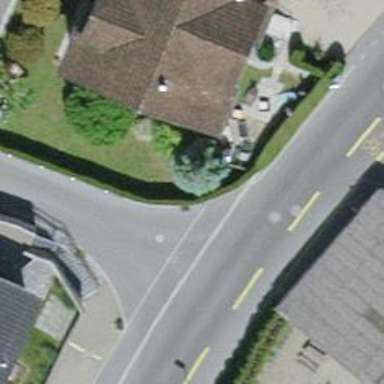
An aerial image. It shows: Hedge acting as barrier.